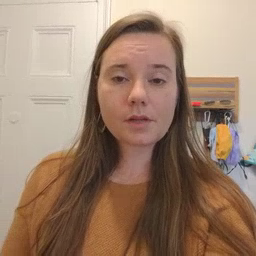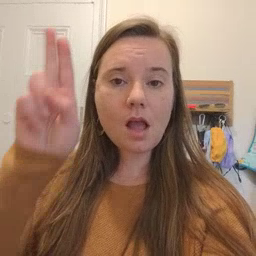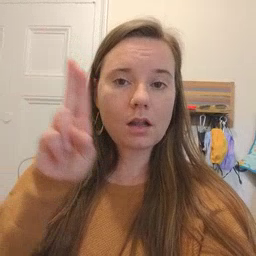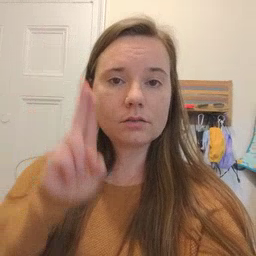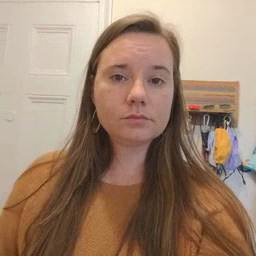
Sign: uncle